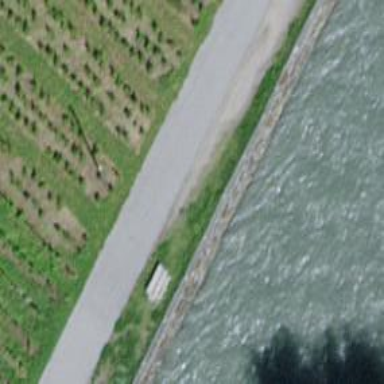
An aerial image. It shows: Brown bench in the vicinity.